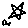
Label: star